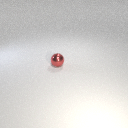
small red metal sphere